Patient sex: M
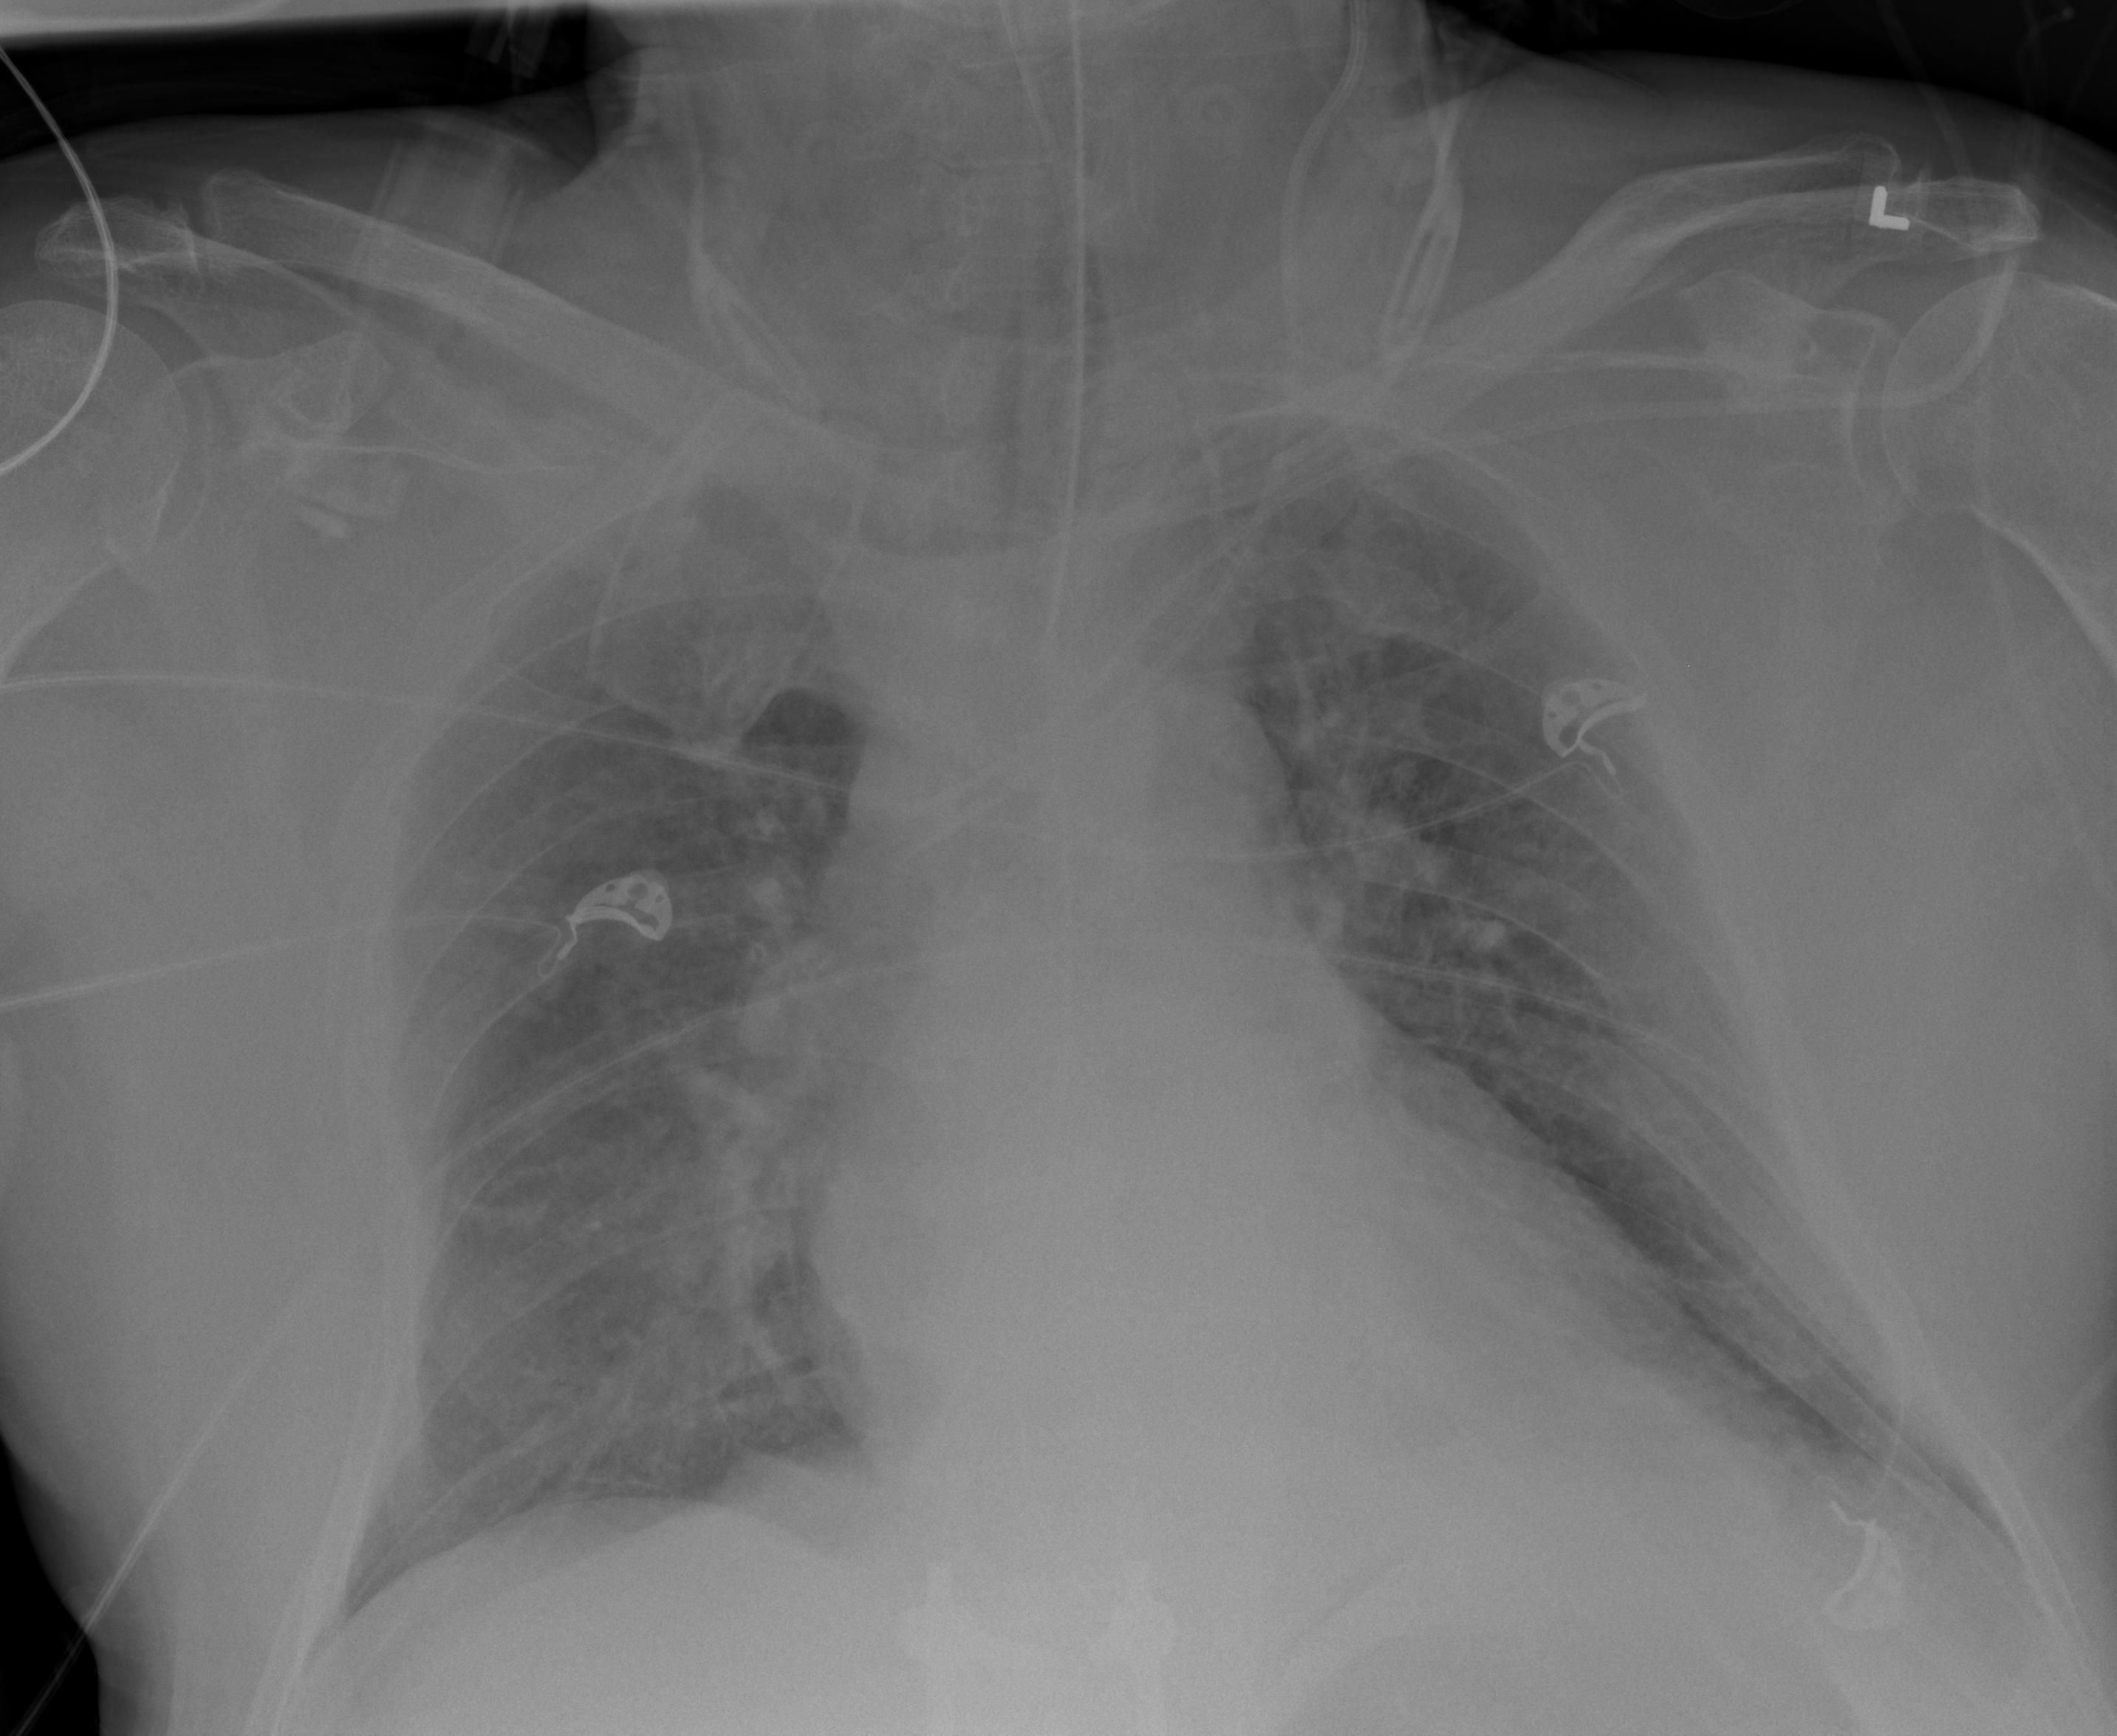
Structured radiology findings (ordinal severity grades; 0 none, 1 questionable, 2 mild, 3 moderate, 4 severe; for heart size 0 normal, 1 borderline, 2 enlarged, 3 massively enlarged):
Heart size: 1
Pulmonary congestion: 0
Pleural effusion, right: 0
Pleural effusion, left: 0
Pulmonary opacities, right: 2
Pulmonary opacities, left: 2
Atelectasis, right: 2
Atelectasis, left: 2